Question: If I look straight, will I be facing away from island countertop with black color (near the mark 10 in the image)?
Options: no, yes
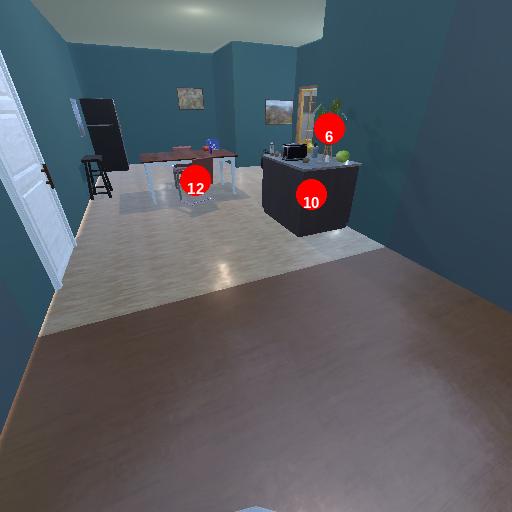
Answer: no